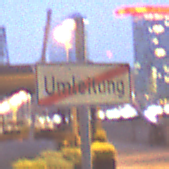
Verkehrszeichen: EndeDerUmleitungsankuendigung
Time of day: Night
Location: Outdoor (Urban)
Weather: PartlyCloudy
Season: NotSpecified
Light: Artificial